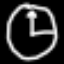
Label: clock